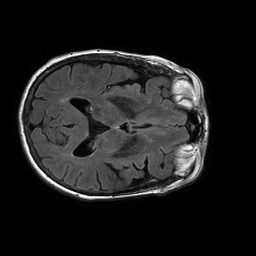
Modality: FLAIR
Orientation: axial
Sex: female
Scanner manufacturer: philips
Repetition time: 11 s
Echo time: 0.125 s